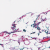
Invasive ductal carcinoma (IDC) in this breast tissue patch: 0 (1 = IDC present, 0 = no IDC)